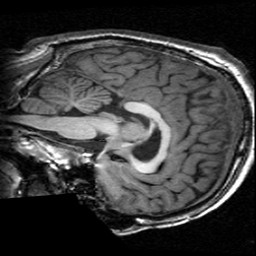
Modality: T1w
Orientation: sagittal
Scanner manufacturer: ge
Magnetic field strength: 3 T
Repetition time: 0.00904 s
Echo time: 0.00184 s